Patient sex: M
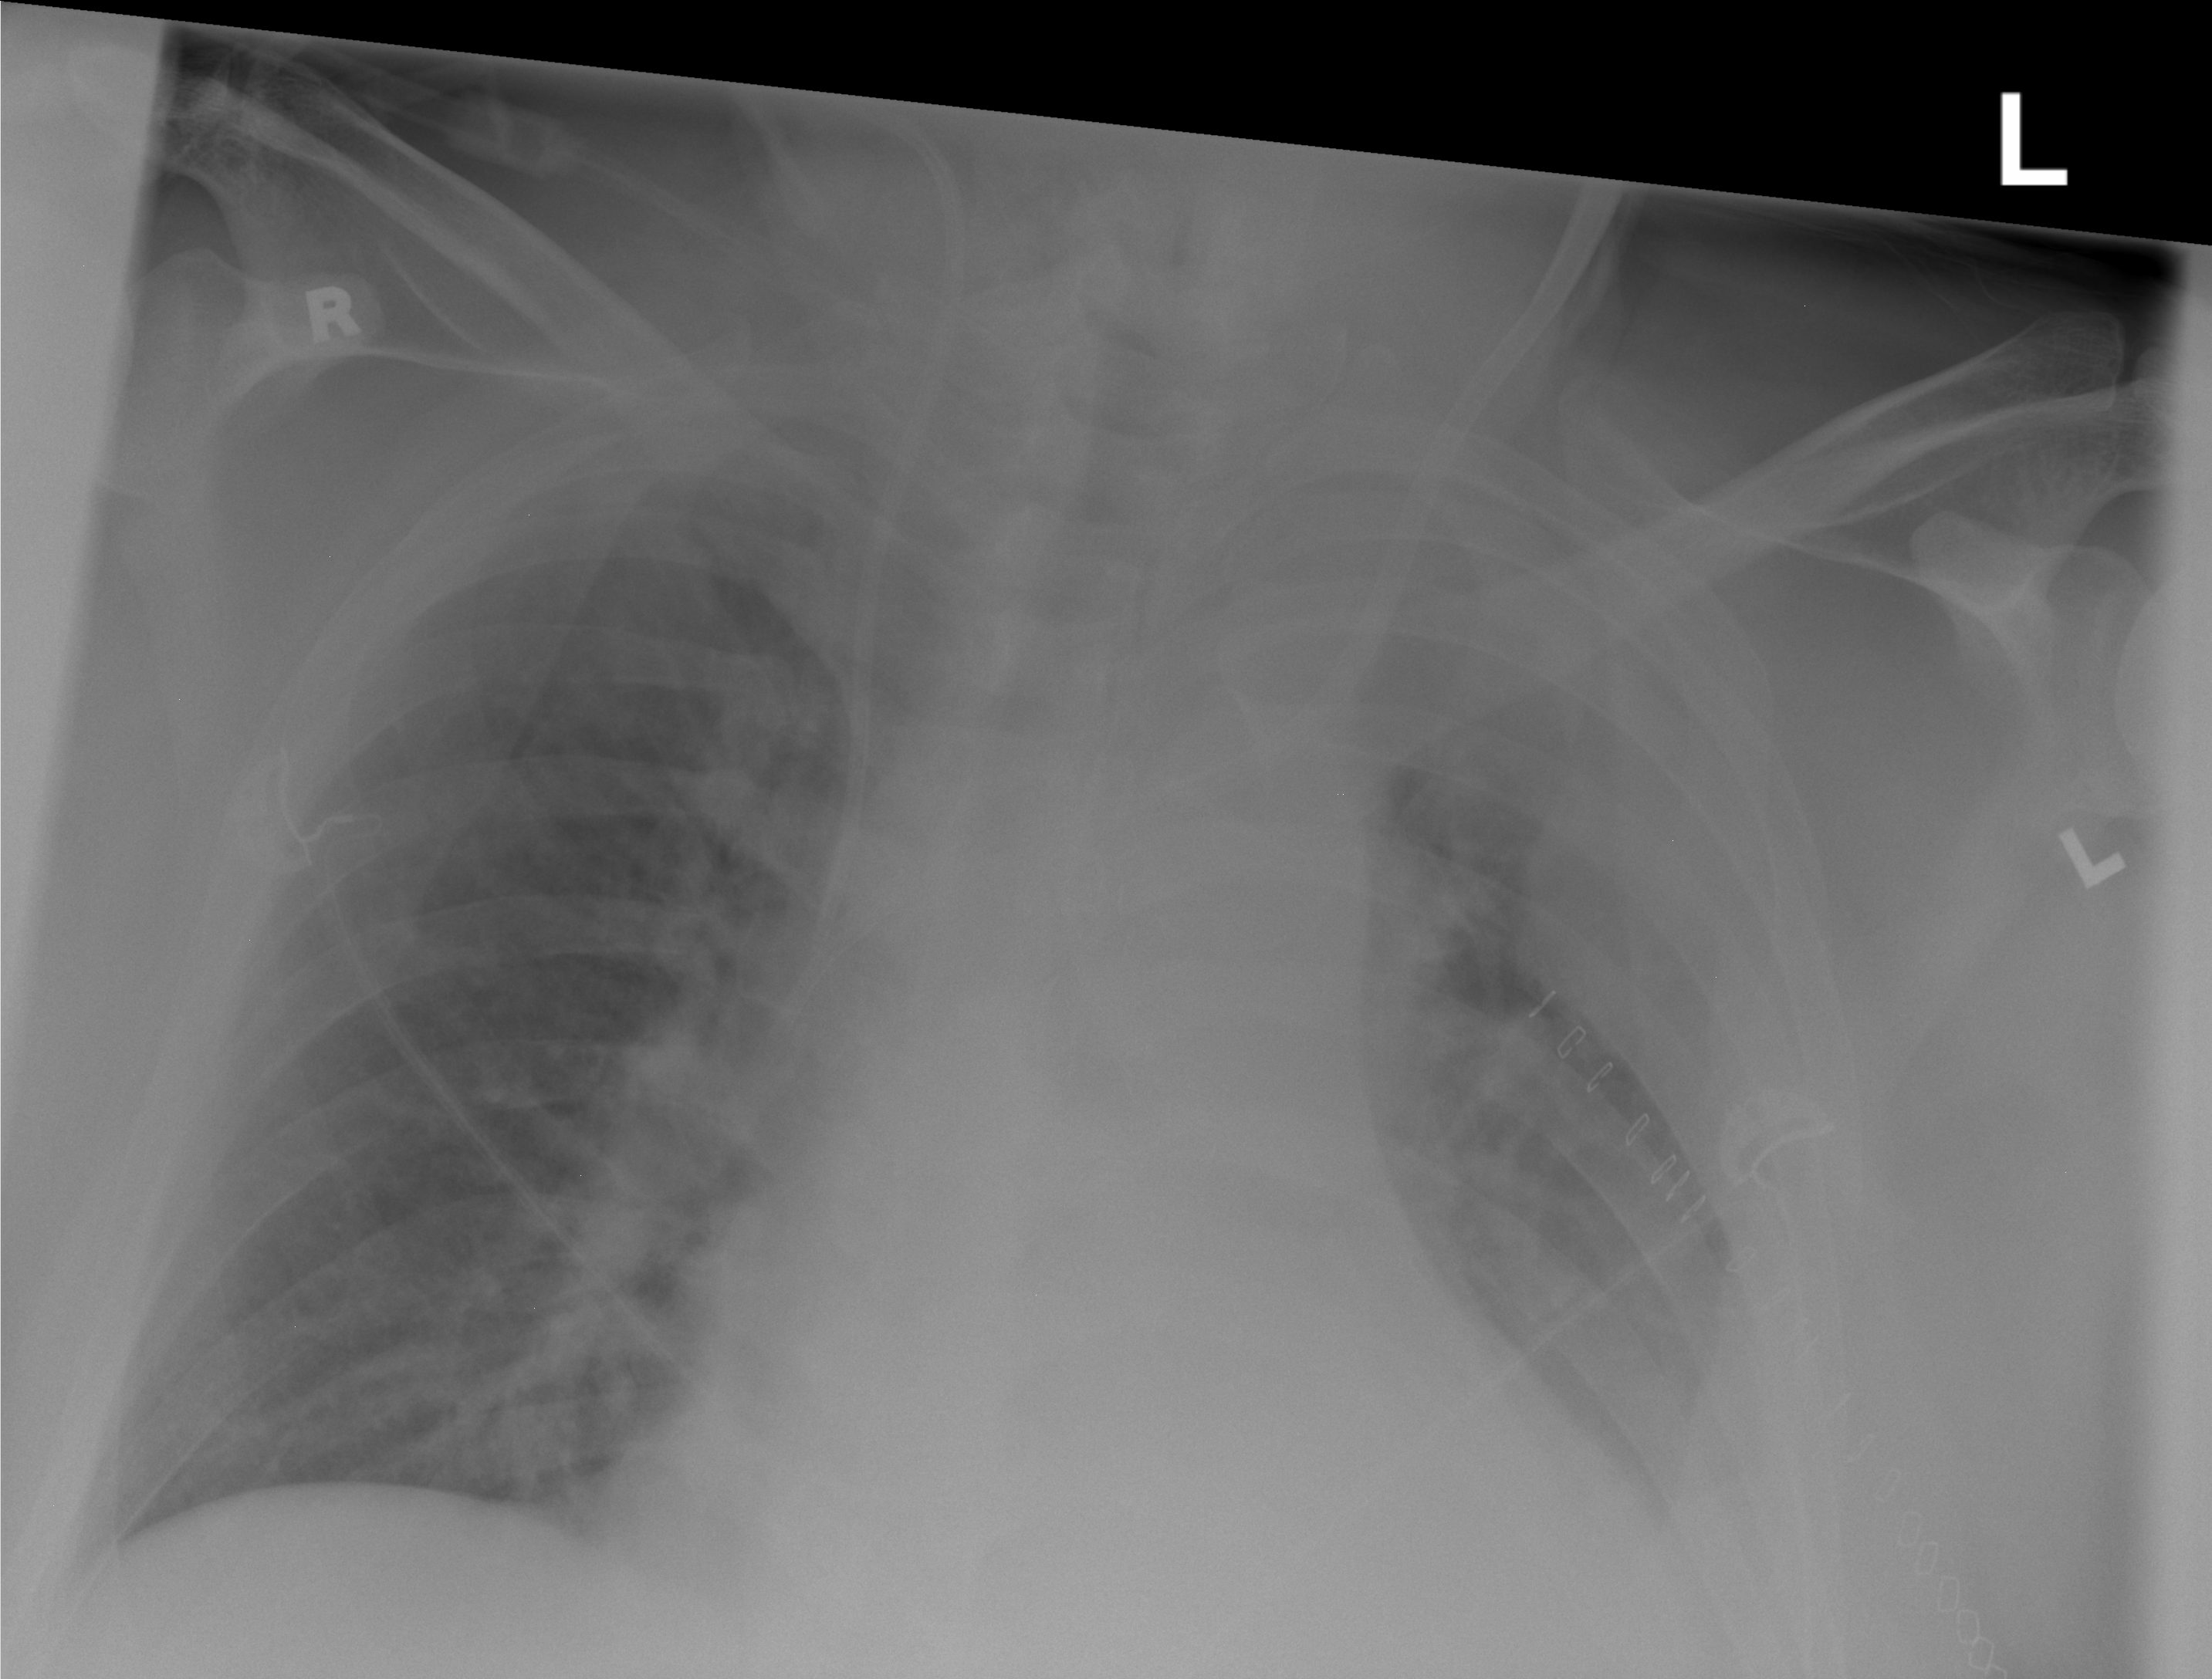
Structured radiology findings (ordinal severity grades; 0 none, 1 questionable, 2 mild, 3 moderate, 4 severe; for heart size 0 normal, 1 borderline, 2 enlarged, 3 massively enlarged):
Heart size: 2
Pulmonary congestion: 2
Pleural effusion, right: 2
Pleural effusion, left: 2
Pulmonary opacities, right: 0
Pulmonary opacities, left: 2
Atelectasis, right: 2
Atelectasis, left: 2